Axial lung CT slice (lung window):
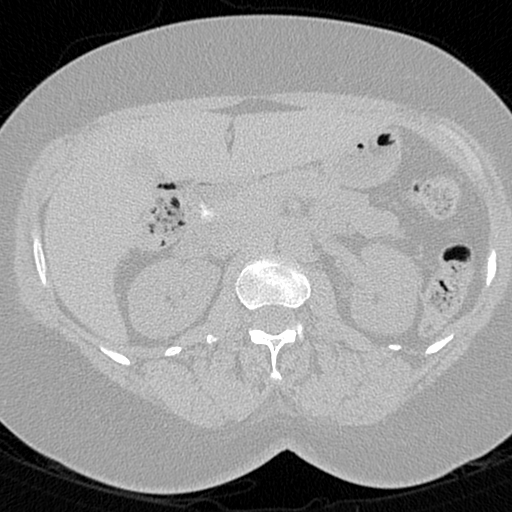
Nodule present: no